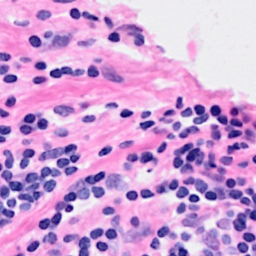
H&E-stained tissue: Breast